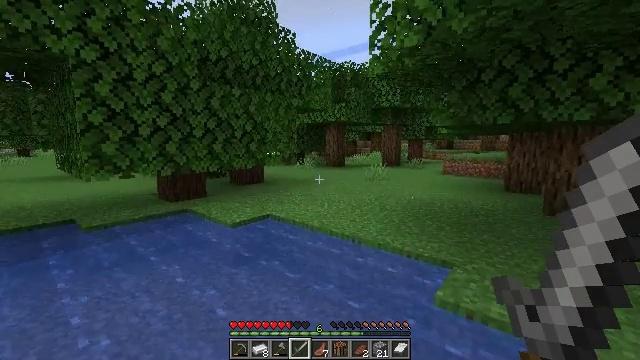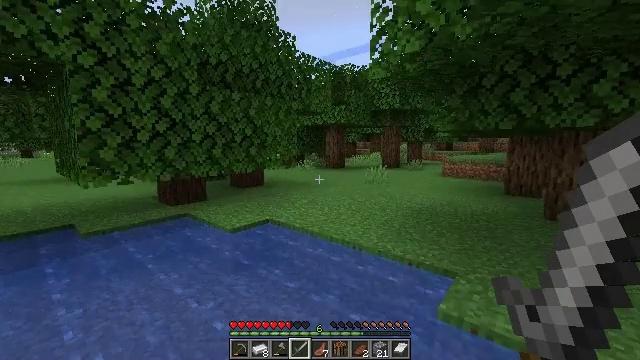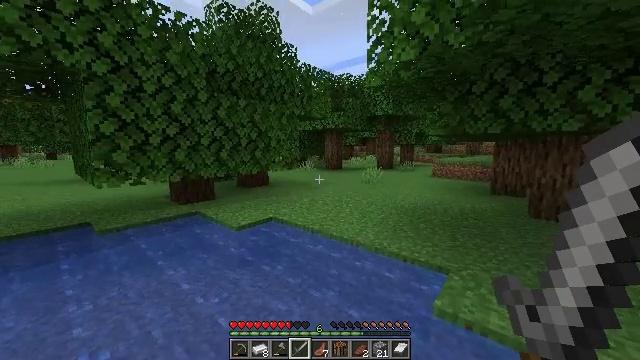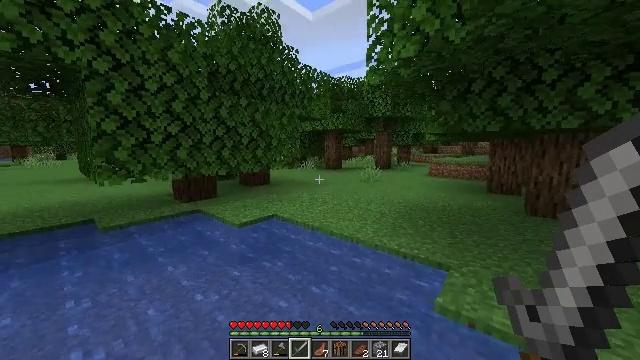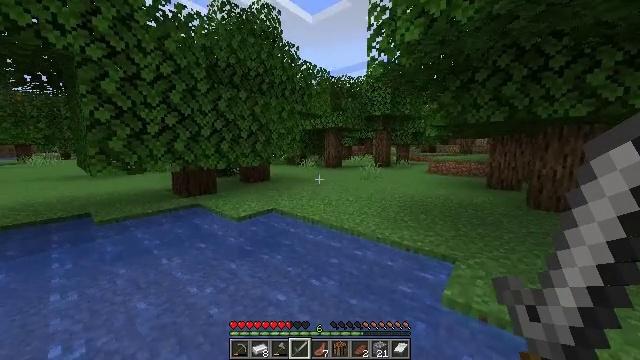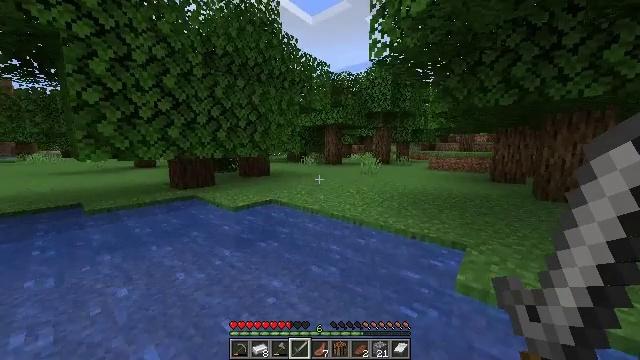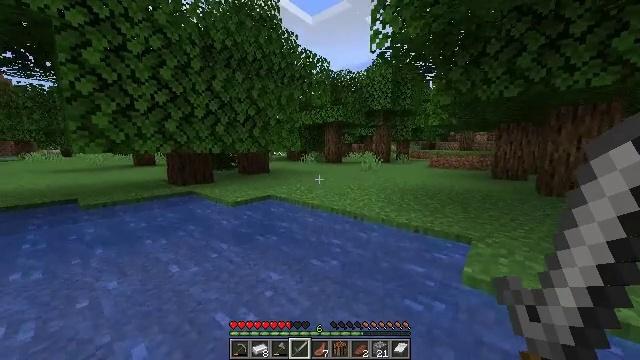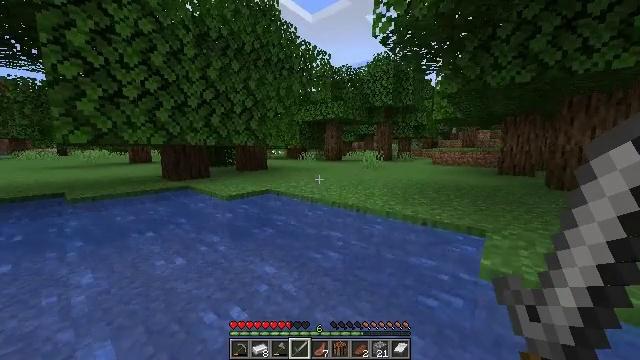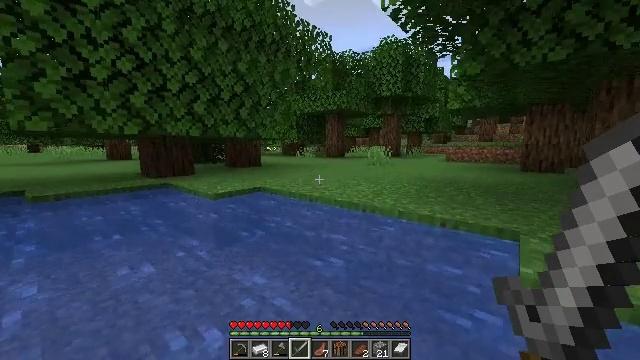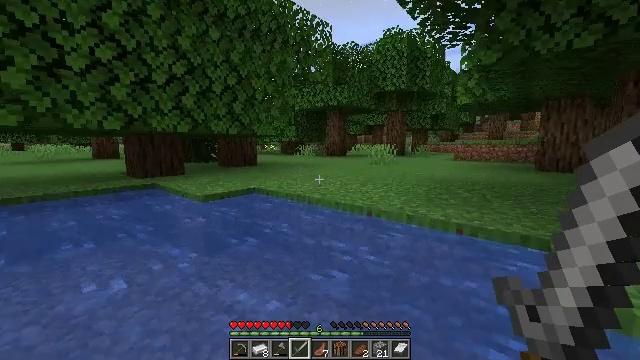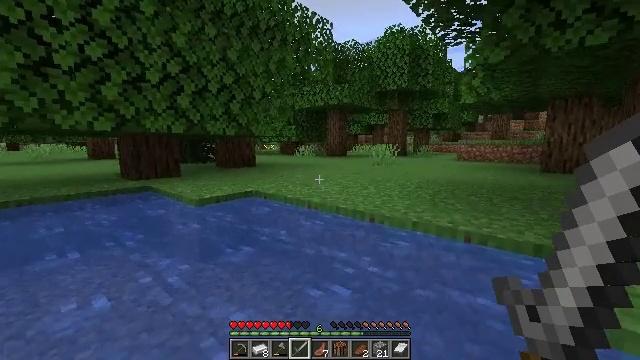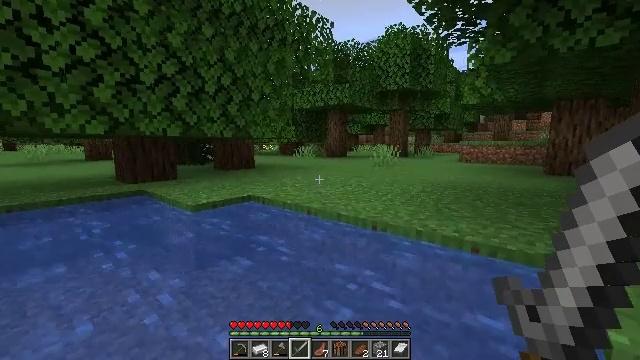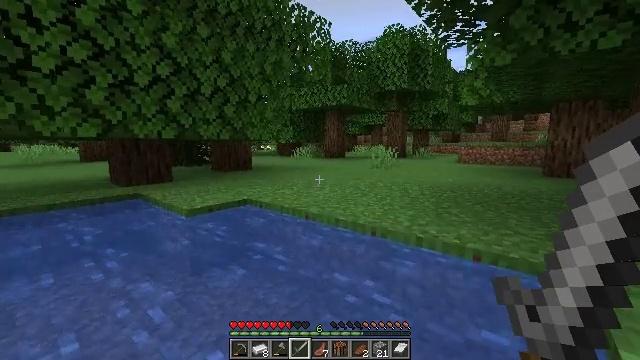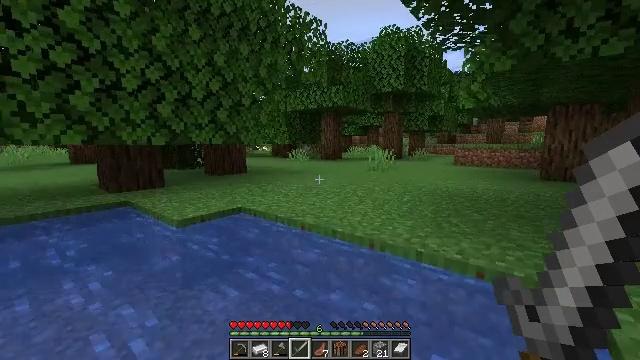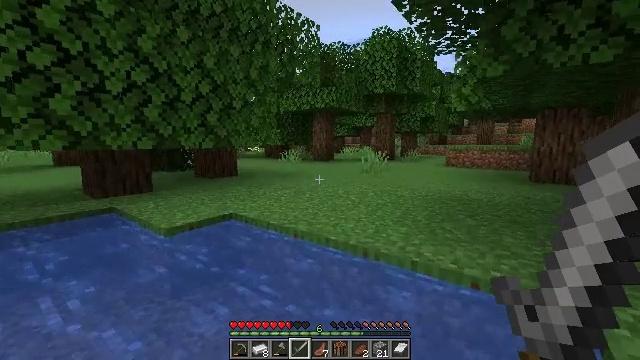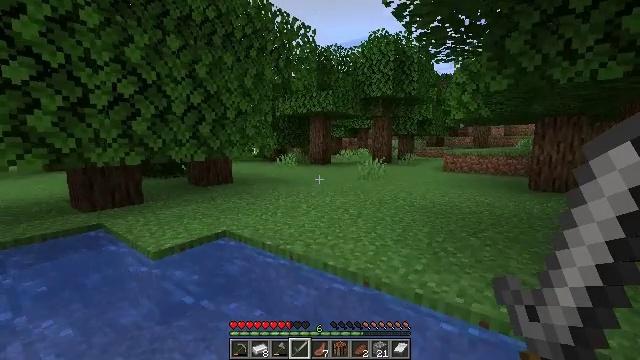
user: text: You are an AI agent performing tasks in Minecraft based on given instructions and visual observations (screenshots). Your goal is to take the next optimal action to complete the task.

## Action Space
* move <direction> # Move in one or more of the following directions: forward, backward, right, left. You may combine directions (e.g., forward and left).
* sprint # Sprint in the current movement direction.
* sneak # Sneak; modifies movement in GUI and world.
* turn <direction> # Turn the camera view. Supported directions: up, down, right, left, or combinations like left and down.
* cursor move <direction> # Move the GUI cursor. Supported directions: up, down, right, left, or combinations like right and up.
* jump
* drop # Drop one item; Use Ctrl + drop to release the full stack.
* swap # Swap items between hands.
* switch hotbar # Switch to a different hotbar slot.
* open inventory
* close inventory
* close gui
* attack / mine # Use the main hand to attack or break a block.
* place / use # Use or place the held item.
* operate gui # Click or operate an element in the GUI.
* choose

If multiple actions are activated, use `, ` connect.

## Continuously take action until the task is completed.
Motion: motion action
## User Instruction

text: Remove oak leaves from branches.
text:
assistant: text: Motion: move forward, sprint, jump
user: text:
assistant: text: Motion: move forward, sprint, jump
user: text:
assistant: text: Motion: move forward, sprint, jump
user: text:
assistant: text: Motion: move forward, sprint, jump
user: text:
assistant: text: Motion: move forward, sprint, jump
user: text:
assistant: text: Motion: move forward, sprint, jump
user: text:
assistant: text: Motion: move forward, sprint, jump
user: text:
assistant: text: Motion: move forward, sprint, jump
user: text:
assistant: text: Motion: move forward, sprint, jump
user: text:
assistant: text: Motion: move forward, sprint, jump
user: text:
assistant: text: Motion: move forward, sprint, jump
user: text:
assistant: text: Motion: move forward, sprint, jump
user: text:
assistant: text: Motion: move forward, sprint, jump
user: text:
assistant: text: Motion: move forward, sprint, turn right, jump
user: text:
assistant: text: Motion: move forward, sprint, jump
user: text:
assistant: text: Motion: move forward, sprint, turn right, jump
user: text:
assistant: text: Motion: move forward, sprint, jump
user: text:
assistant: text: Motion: move forward, sprint, jump
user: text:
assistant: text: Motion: move forward, sprint, jump
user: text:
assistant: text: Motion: move forward, sprint, jump
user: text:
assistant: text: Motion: move forward, sprint, jump
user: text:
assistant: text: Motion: move forward, sprint, jump
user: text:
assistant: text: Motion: move forward, sprint, jump
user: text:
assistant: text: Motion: move forward, sprint, jump
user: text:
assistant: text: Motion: move forward, sprint, jump
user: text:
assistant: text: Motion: move forward, sprint, jump
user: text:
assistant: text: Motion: move forward, sprint, jump
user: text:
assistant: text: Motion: move forward, sprint, jump
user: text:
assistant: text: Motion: move forward, sprint, jump
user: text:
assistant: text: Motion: move forward, sprint, jump